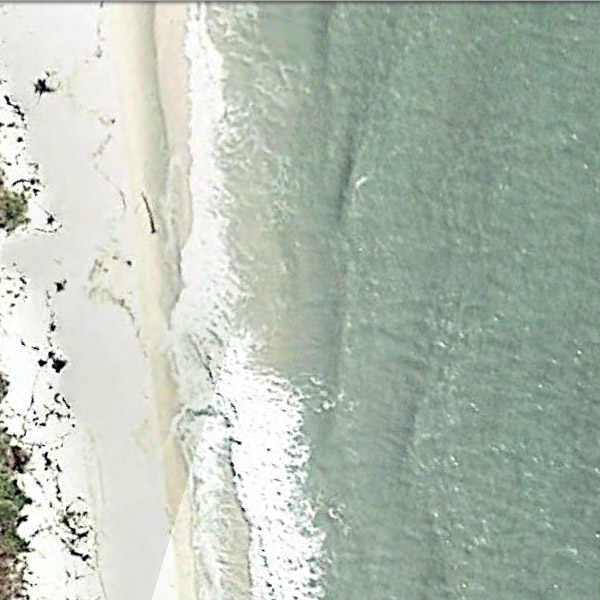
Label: Beach